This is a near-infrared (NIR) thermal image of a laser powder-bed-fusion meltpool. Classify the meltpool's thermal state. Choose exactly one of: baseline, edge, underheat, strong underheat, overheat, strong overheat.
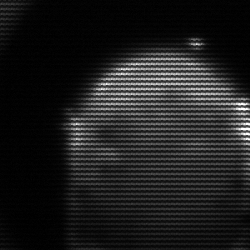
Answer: edge